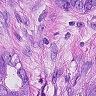
Metastatic tissue present: yes